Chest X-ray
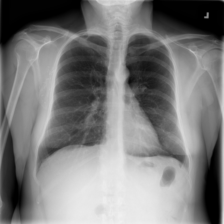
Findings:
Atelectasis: negative
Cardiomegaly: negative
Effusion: negative
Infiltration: positive
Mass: negative
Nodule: negative
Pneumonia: negative
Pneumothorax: negative
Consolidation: negative
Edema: negative
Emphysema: negative
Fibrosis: negative
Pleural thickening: negative
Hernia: negative